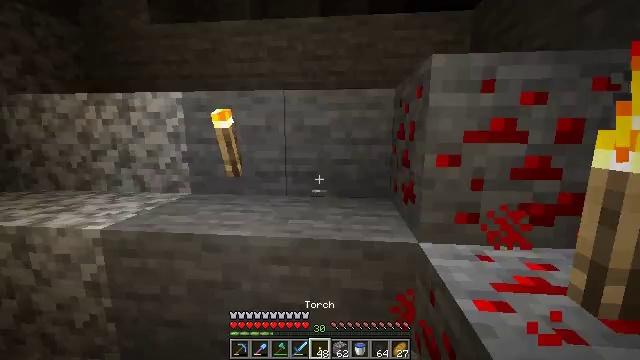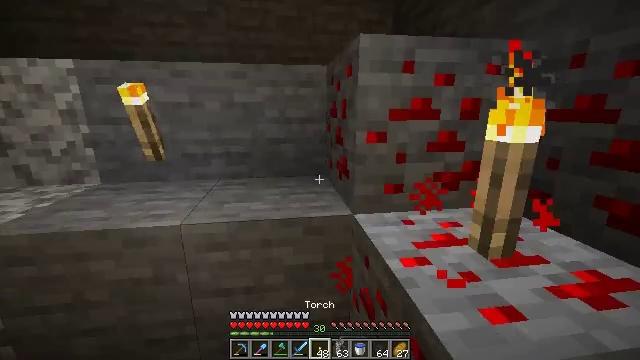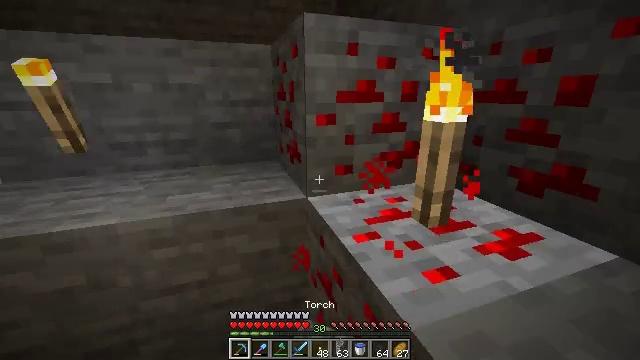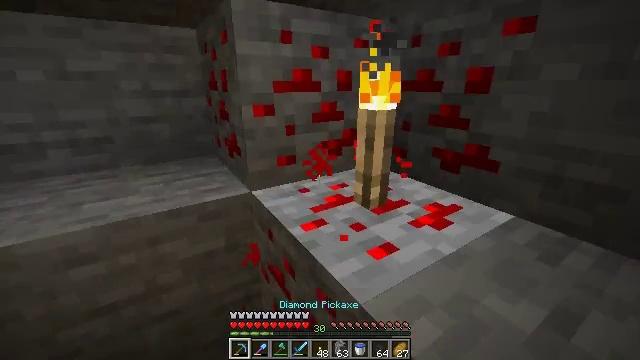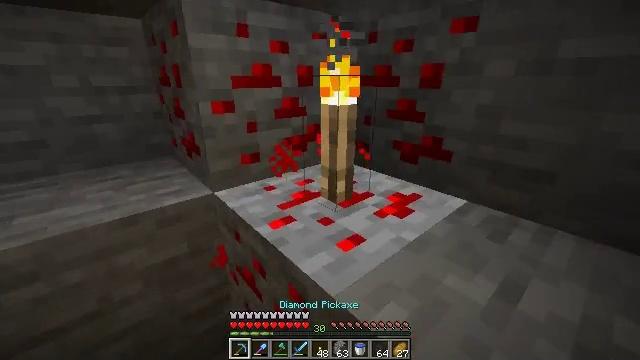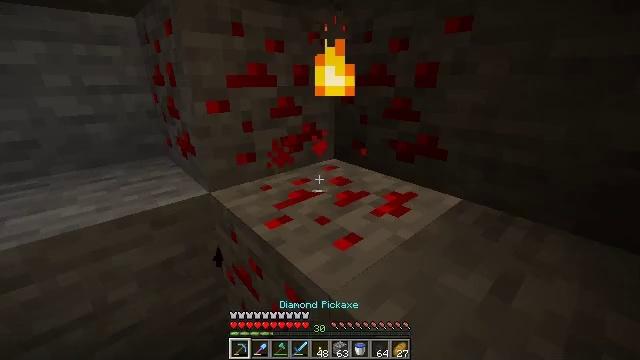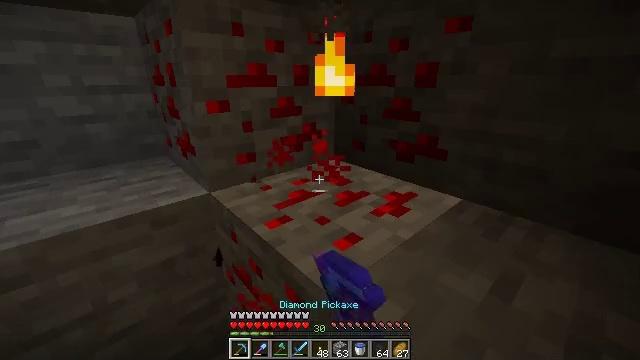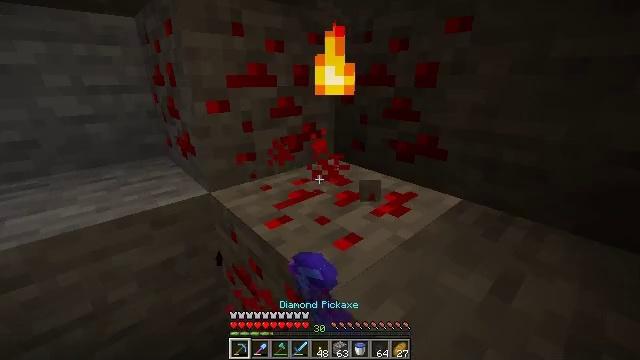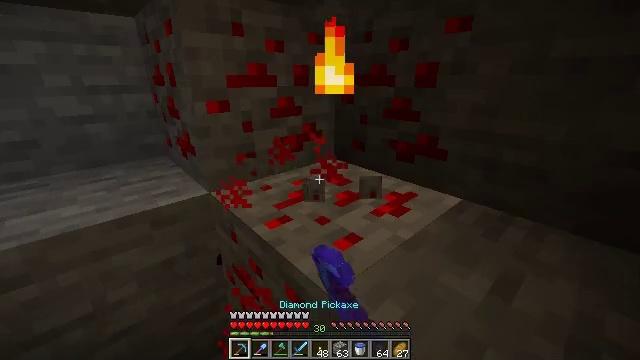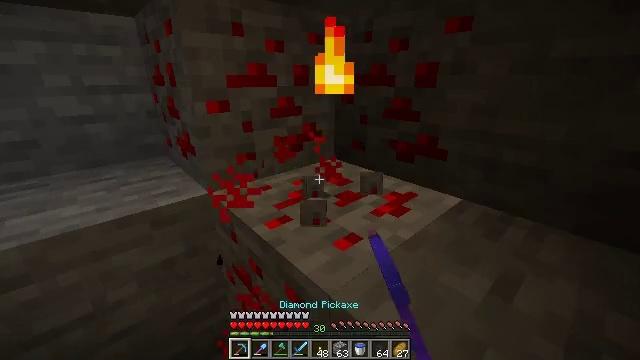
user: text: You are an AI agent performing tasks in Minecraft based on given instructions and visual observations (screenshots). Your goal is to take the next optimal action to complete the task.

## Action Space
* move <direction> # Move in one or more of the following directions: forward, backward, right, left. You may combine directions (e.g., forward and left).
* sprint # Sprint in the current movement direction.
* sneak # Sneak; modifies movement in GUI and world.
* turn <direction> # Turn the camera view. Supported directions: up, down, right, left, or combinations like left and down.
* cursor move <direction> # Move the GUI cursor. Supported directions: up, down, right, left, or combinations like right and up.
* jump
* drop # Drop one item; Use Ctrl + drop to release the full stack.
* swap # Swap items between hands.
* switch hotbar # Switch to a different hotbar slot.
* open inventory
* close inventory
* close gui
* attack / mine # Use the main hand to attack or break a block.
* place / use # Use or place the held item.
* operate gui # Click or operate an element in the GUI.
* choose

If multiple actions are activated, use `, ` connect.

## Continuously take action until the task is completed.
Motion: motion action
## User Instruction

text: Break the torch to collect it.
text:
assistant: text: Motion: turn right and down
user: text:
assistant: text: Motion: turn right and down, switch to hotbar 1
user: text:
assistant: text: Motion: turn right and down, switch to hotbar 1
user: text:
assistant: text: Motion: turn right, switch to hotbar 1
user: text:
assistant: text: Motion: attack / mine
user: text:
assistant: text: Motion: attack / mine
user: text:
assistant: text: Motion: attack / mine
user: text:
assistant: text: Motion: attack / mine
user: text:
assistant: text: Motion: attack / mine
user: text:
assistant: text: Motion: attack / mine